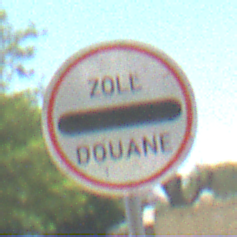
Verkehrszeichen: Zollstelle
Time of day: Midday
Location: Outdoor (Nature)
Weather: Clear
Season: NotSpecified
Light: Natural